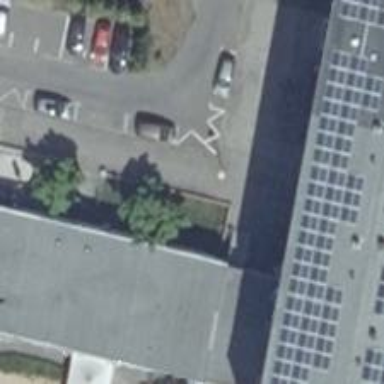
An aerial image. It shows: Part of building with flat roof. The building is white with gray tar paper roof.